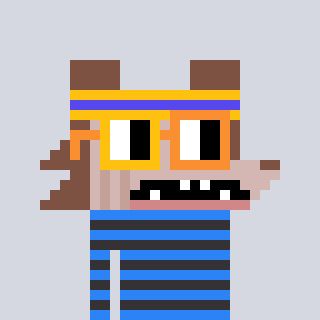
a pixel art character with square yellow and orange glasses, a werewolf-shaped head and a grayscale-colored body on a cool background